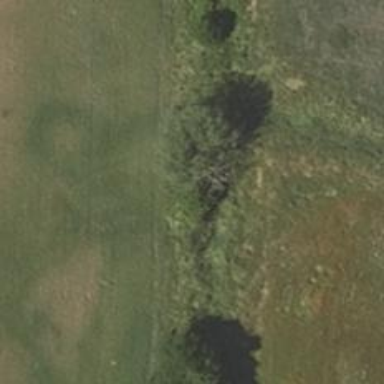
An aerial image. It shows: Deciduous broadleaved tree.